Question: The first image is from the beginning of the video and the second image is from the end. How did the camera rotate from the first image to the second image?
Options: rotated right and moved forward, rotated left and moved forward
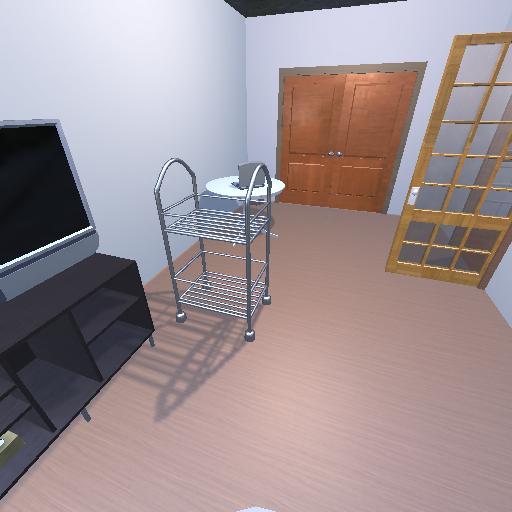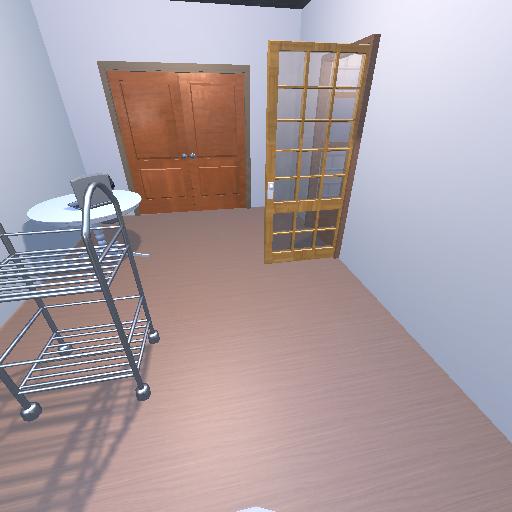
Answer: rotated right and moved forward